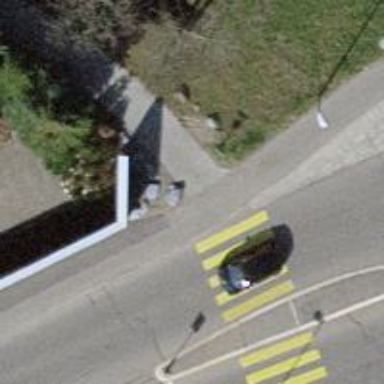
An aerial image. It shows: Bollard.